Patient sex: F
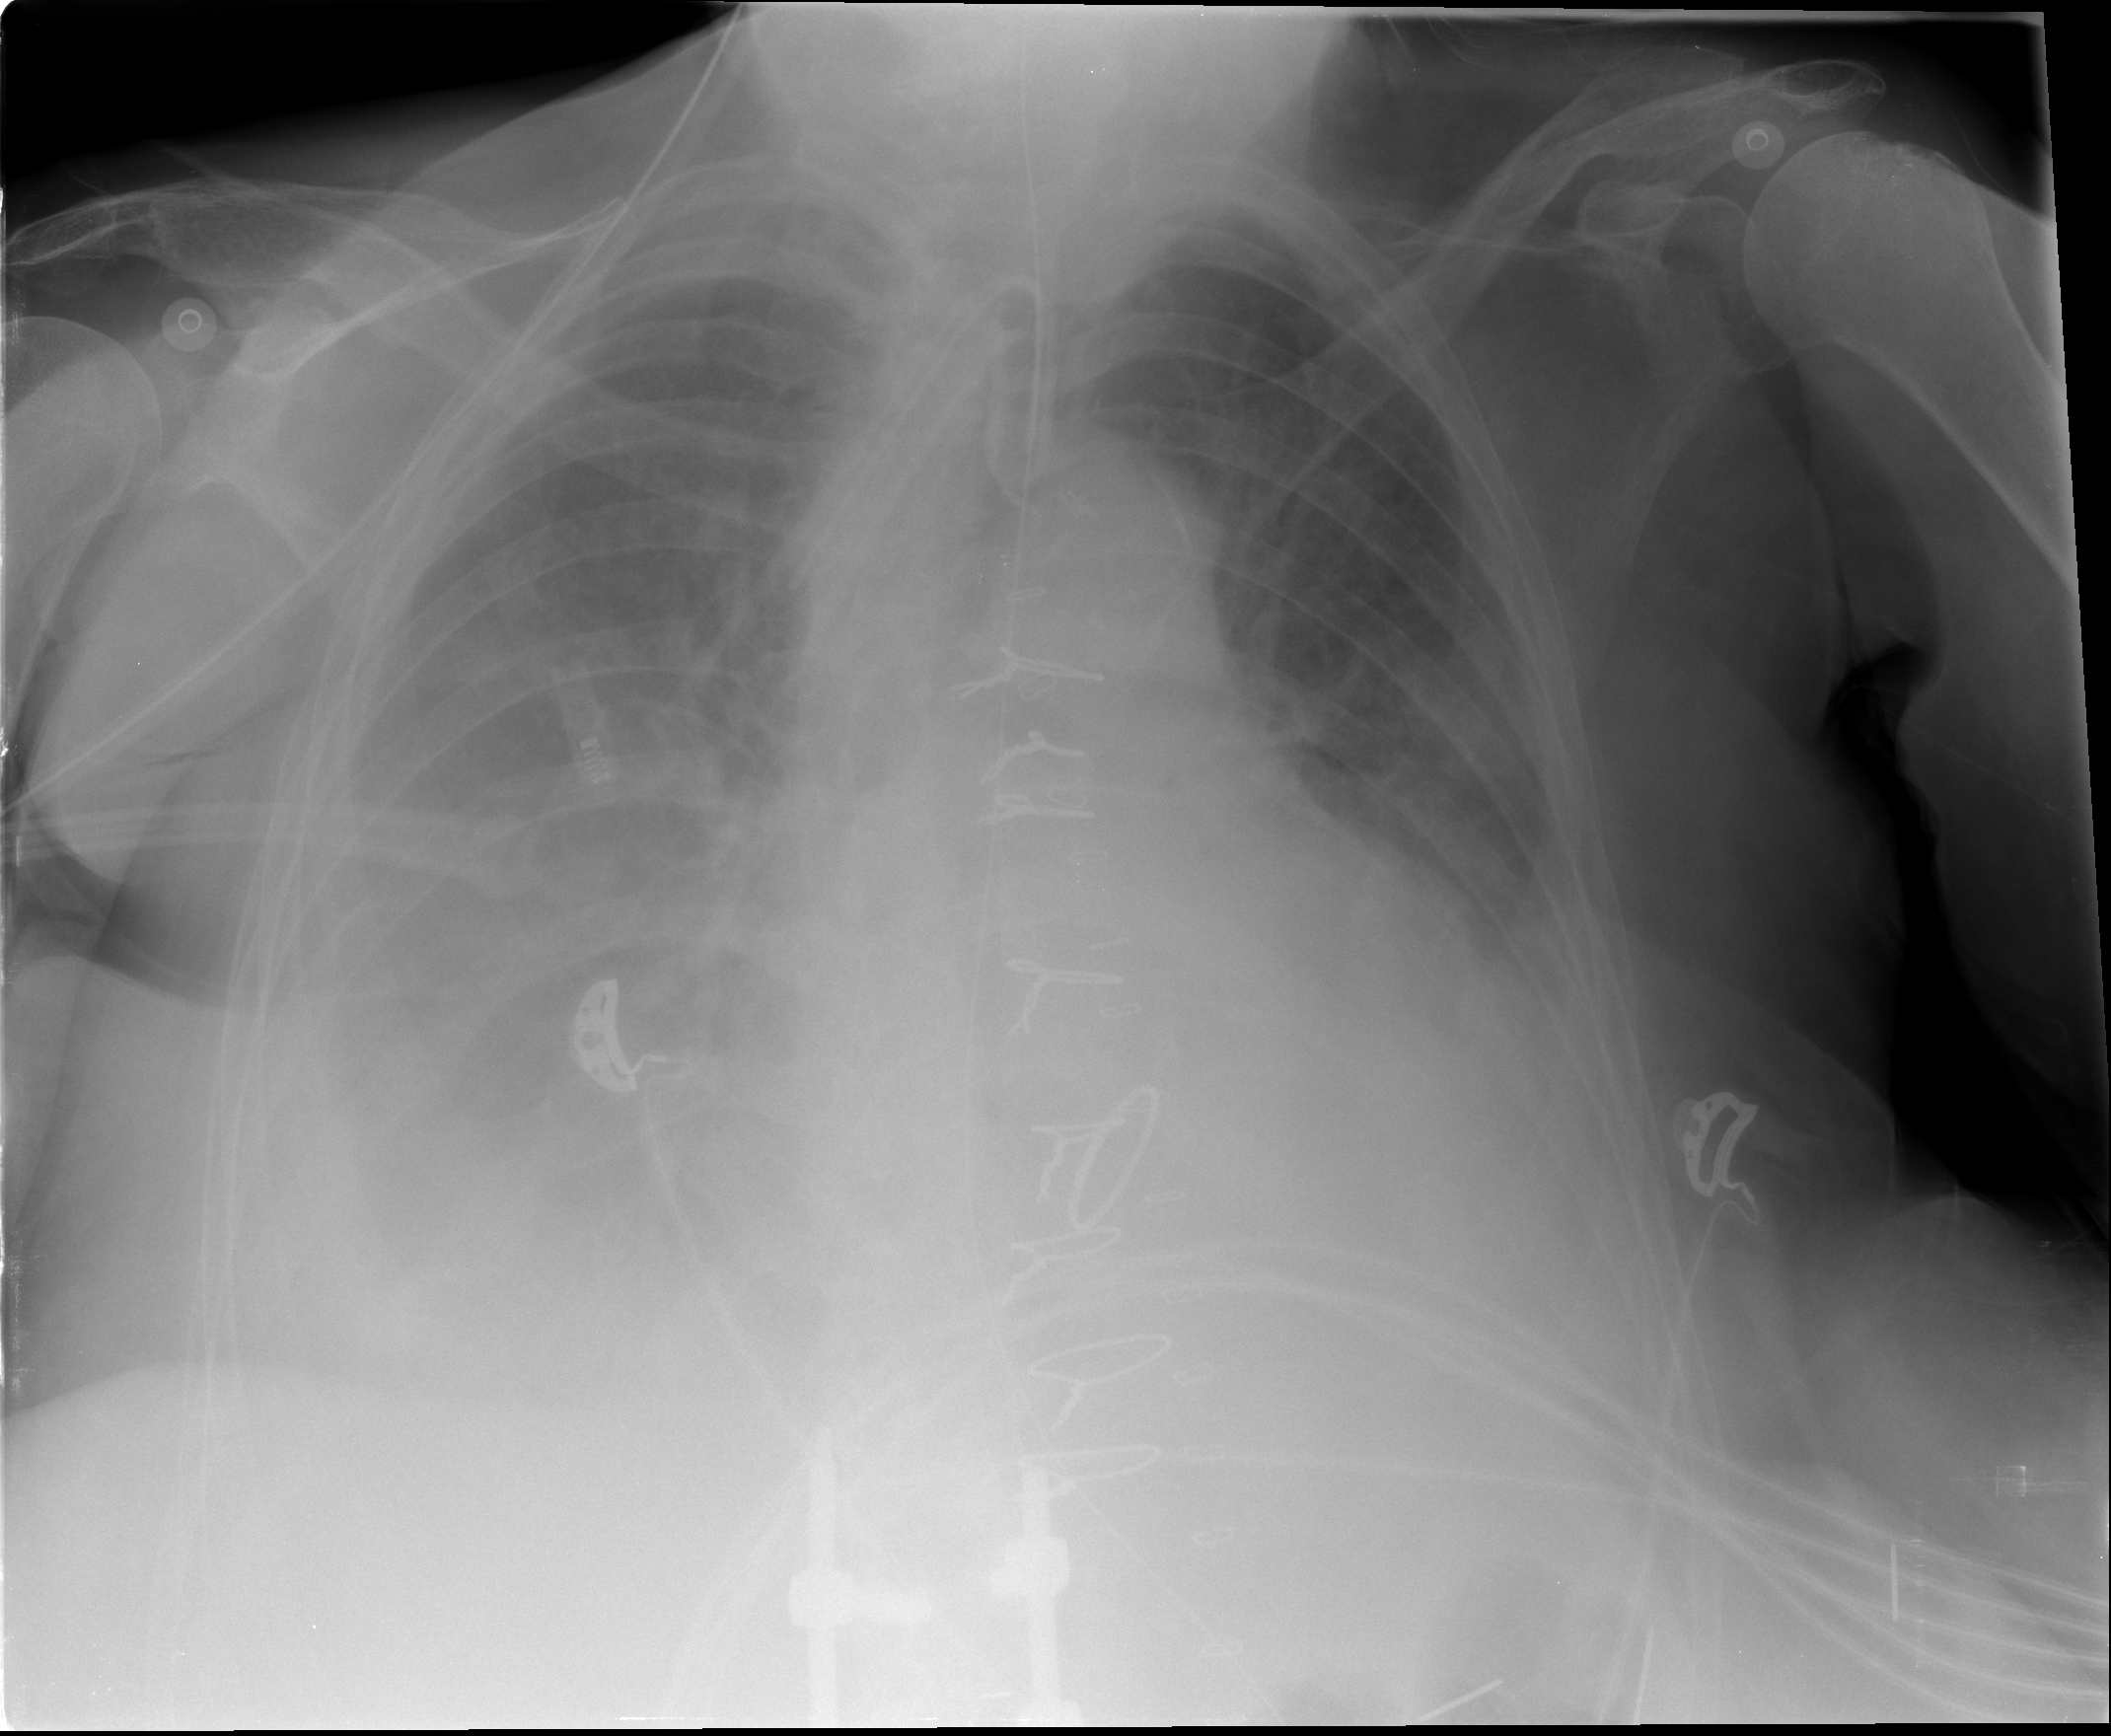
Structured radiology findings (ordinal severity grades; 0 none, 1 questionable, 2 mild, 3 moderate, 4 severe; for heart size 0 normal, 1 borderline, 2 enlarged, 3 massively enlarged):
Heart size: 2
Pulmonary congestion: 0
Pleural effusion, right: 2
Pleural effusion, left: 2
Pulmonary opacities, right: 0
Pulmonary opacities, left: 0
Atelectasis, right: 3
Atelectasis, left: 2